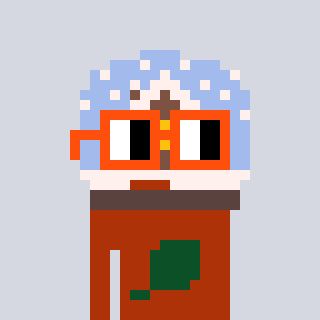
a pixel art character with square orange glasses, a snow globe-shaped head and a hotbrown-colored body on a cool background